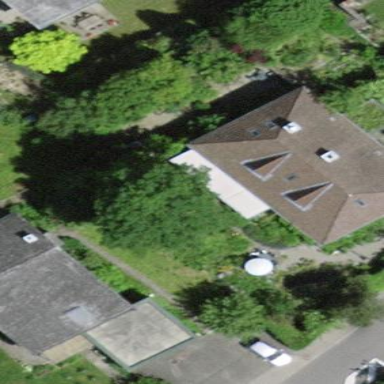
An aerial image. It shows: Simple house.